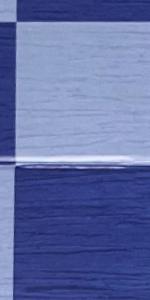
Label: Empty